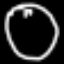
Label: clock